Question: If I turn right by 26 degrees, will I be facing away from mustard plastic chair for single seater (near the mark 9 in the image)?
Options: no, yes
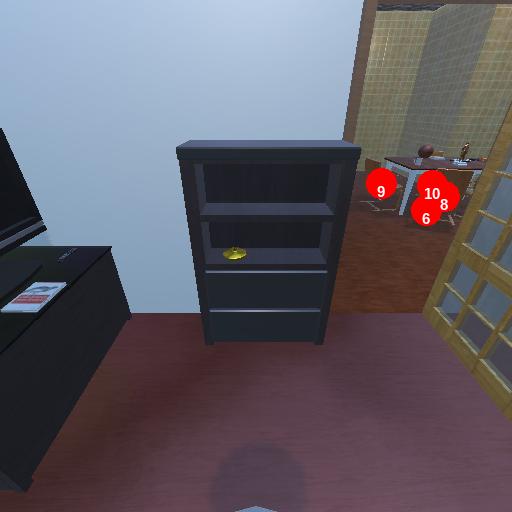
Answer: no